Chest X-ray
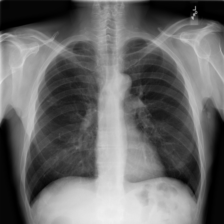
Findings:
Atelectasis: negative
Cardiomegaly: negative
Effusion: negative
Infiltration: negative
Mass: negative
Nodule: positive
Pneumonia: negative
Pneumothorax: negative
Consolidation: negative
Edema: negative
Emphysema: negative
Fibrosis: negative
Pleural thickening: negative
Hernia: negative